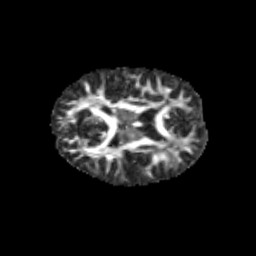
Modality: FA
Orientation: axial
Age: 10
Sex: female
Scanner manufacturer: siemens
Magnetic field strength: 3 T
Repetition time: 3.8 s
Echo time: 0.07 s